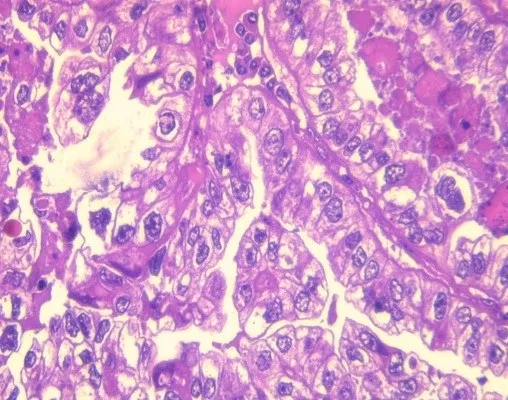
Infiltration of the uterine wall by a tumor proliferation with solid and tubuloglandular growth (HEx40).
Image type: pathology (h&e)